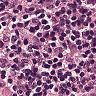
Metastatic tissue present: yes